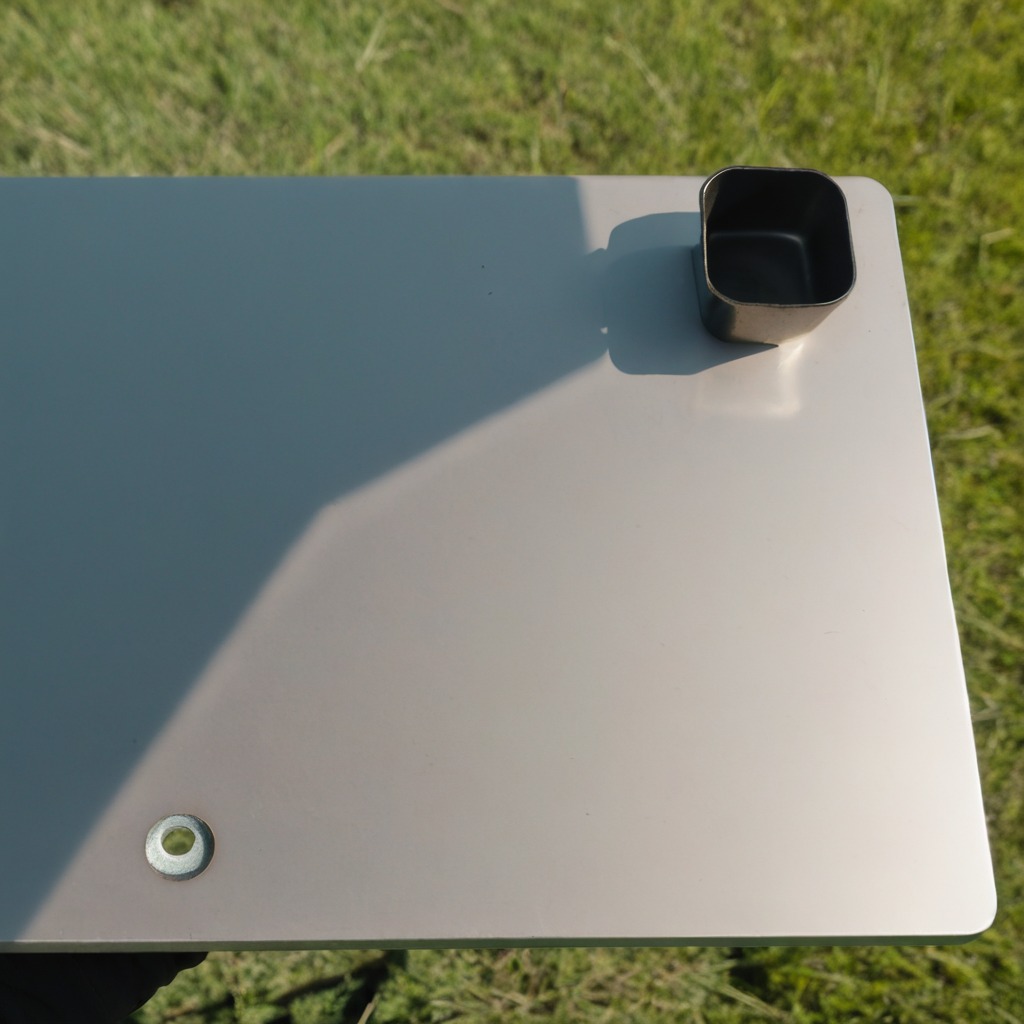
A flat metal washer lies on the textured surface of a clean utility table in a temporary outdoor tool station.